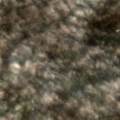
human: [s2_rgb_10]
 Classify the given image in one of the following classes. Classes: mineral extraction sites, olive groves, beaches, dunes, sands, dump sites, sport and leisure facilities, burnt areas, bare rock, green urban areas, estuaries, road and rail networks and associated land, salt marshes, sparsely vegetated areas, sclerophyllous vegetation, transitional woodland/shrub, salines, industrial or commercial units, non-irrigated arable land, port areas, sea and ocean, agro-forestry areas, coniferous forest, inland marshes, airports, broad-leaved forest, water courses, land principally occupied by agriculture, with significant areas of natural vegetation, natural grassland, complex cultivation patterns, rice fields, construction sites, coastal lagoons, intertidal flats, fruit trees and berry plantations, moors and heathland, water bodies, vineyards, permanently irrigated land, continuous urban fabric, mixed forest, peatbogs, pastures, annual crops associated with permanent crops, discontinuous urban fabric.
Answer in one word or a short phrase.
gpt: non-irrigated arable land